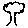
Label: tree